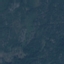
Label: Forest